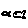
Label: fish